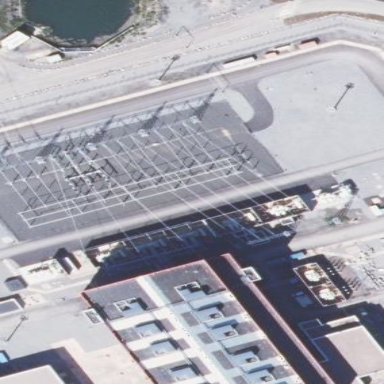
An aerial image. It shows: Transmission-level power substation.